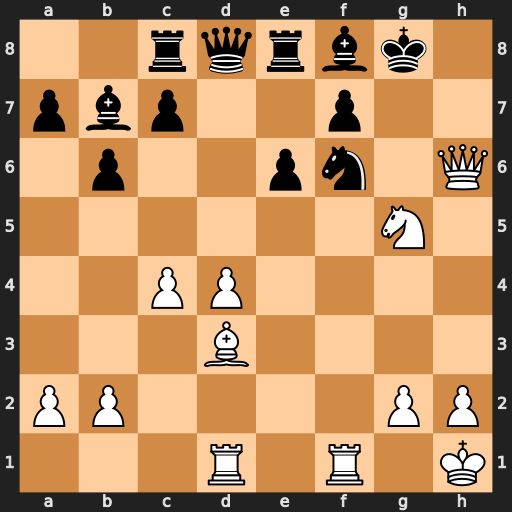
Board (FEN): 2rqrbk1/pbp2p2/1p2pn1Q/6N1/2PP4/3B4/PP4PP/3R1R1K
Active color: w
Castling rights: -
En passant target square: -
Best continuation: Bh7+ Nxh7 Qxh7#